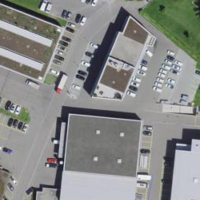
EUNIS habitat code: 55
Species observed at this site:
Epipactis palustris